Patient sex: F
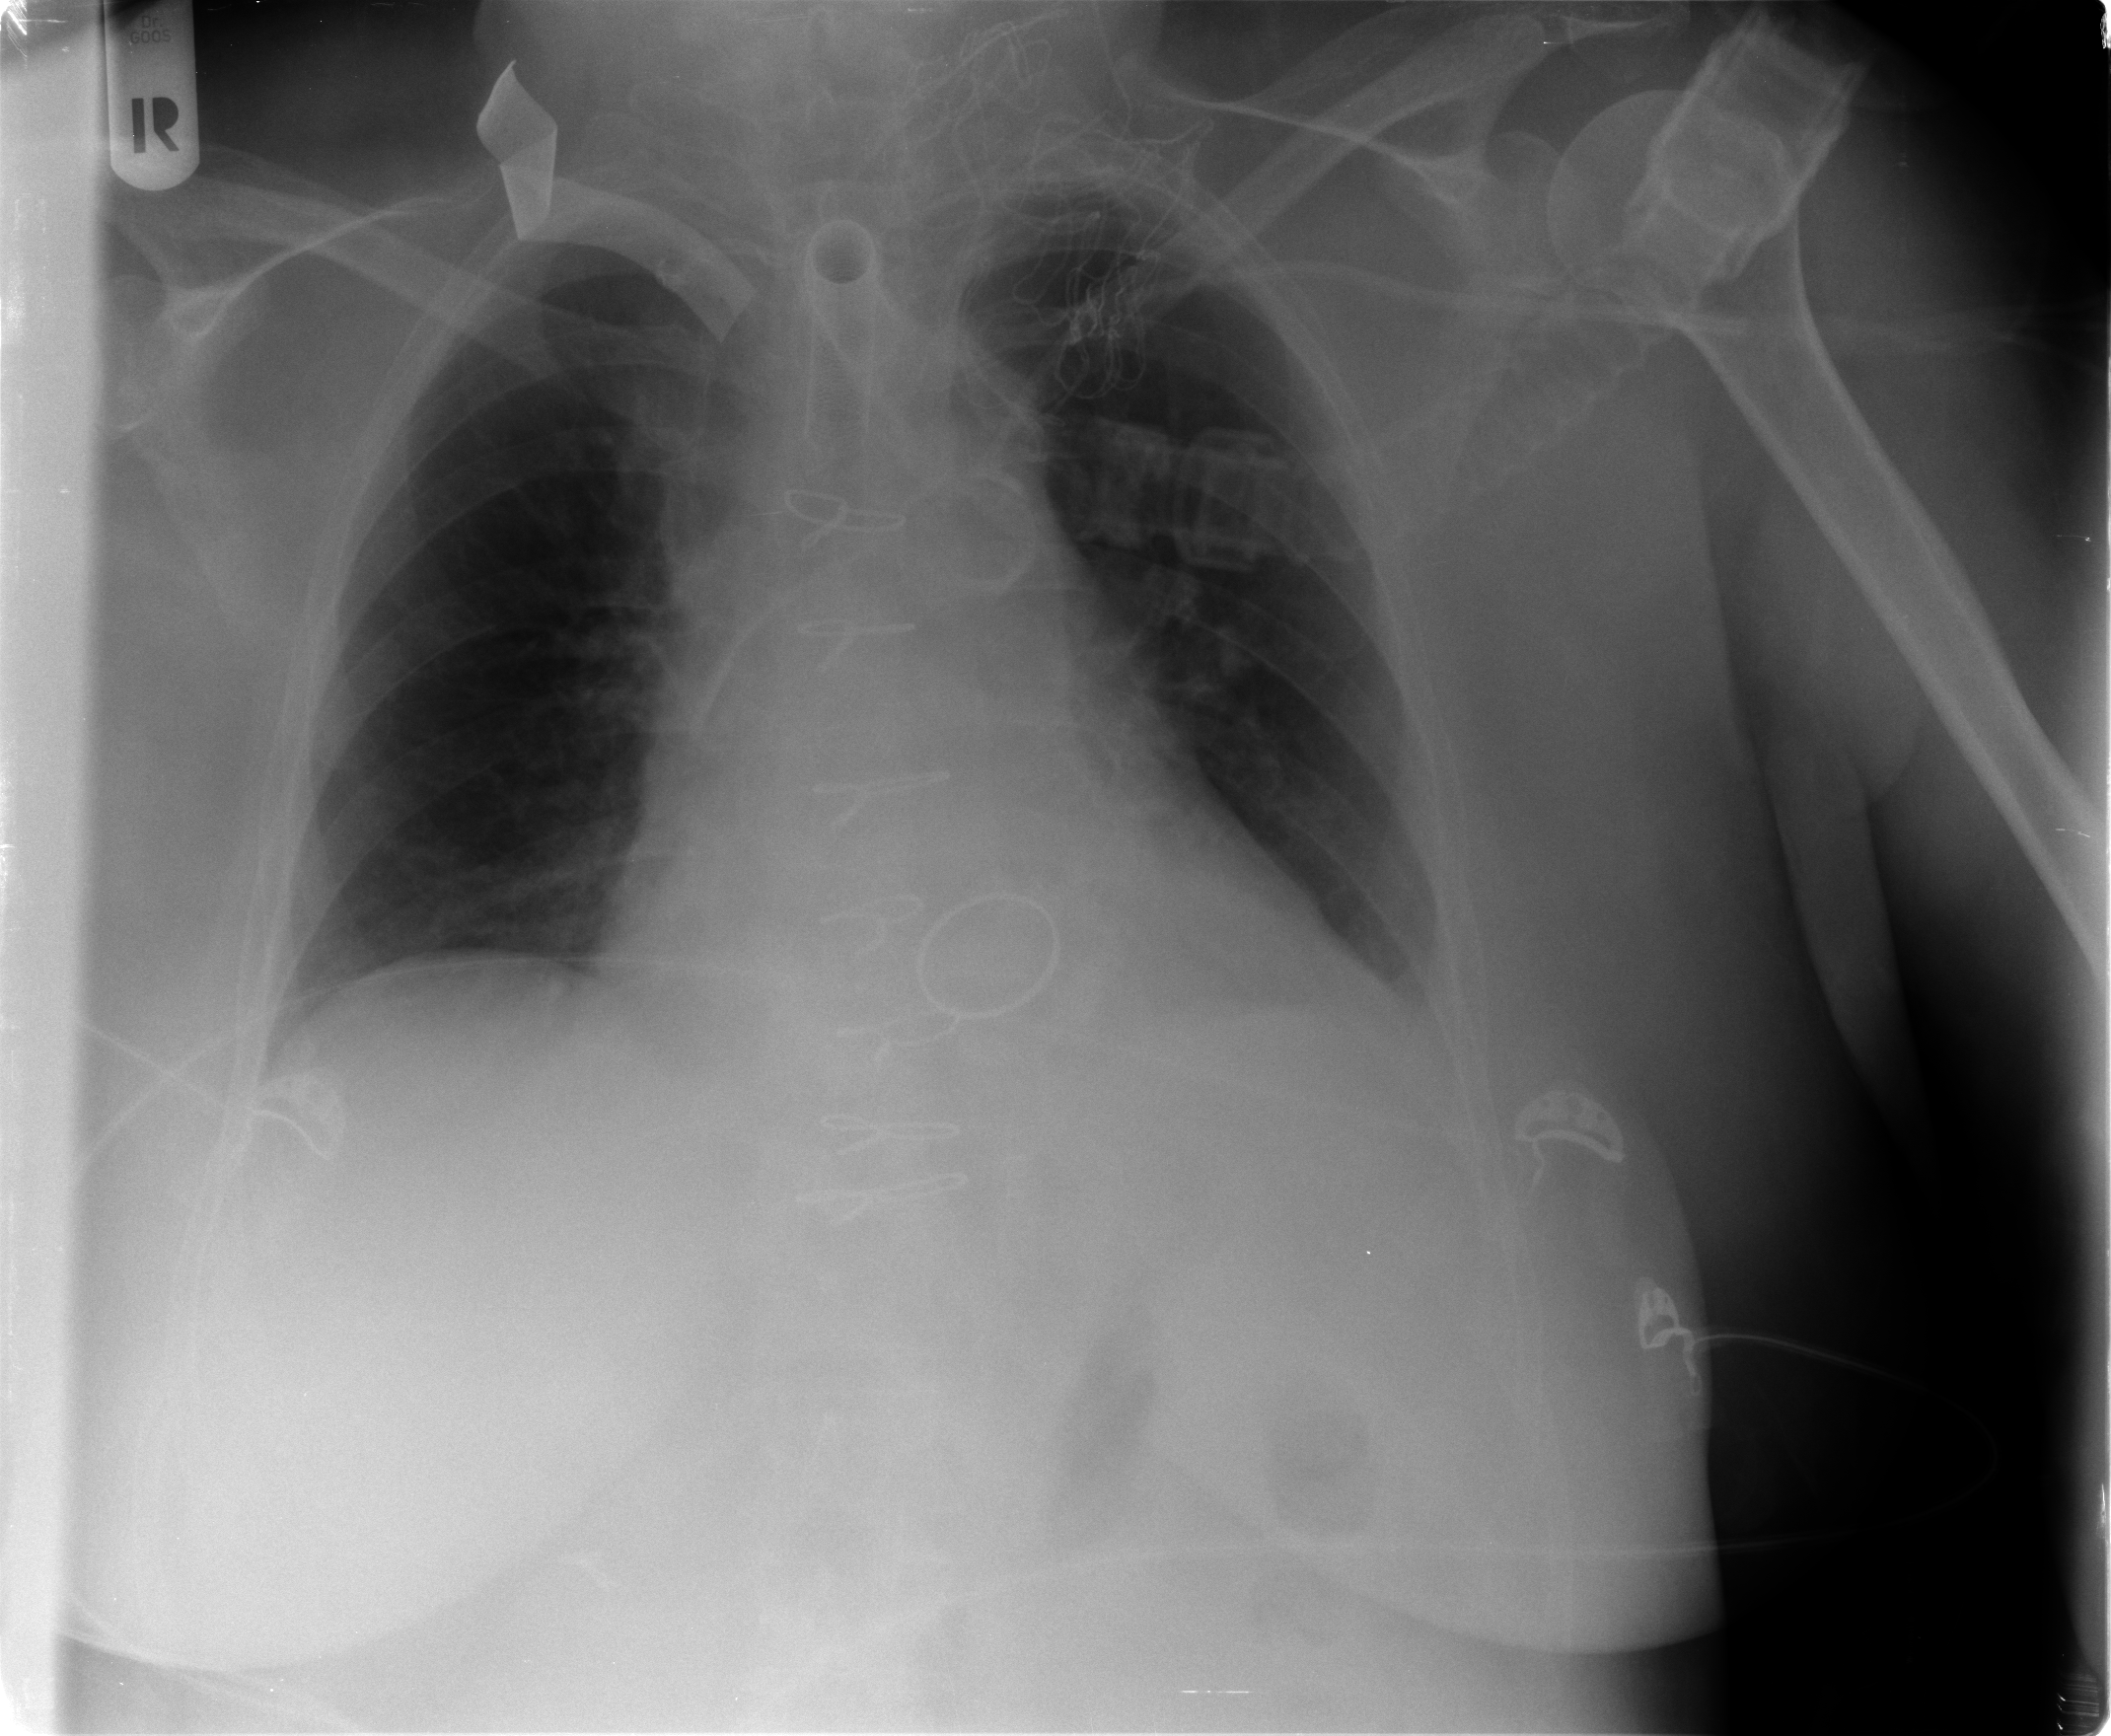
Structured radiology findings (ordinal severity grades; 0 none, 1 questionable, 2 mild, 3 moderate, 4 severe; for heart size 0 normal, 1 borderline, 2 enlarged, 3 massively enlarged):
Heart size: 1
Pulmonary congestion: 0
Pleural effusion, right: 0
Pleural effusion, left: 2
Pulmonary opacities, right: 0
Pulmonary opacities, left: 0
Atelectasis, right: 0
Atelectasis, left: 0